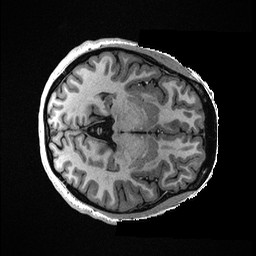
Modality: T1w
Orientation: axial
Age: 22
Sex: female
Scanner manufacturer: ge
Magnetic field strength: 3 T
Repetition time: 0.006952 s
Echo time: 0.00292 s